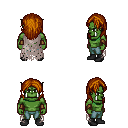
a pixel art fantasy rpg character, male body template, orc, green skin, gray tattered cape, teal pants, brunette long hairstyle, leather bracers, black shoes, four views (front, back, left, right), 2x2 character sprite sheet, small pixel art, hard edges, no anti-aliasing